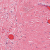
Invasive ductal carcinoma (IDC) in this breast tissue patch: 0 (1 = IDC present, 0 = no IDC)